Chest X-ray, PA view. Patient: 11 years old, sex M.
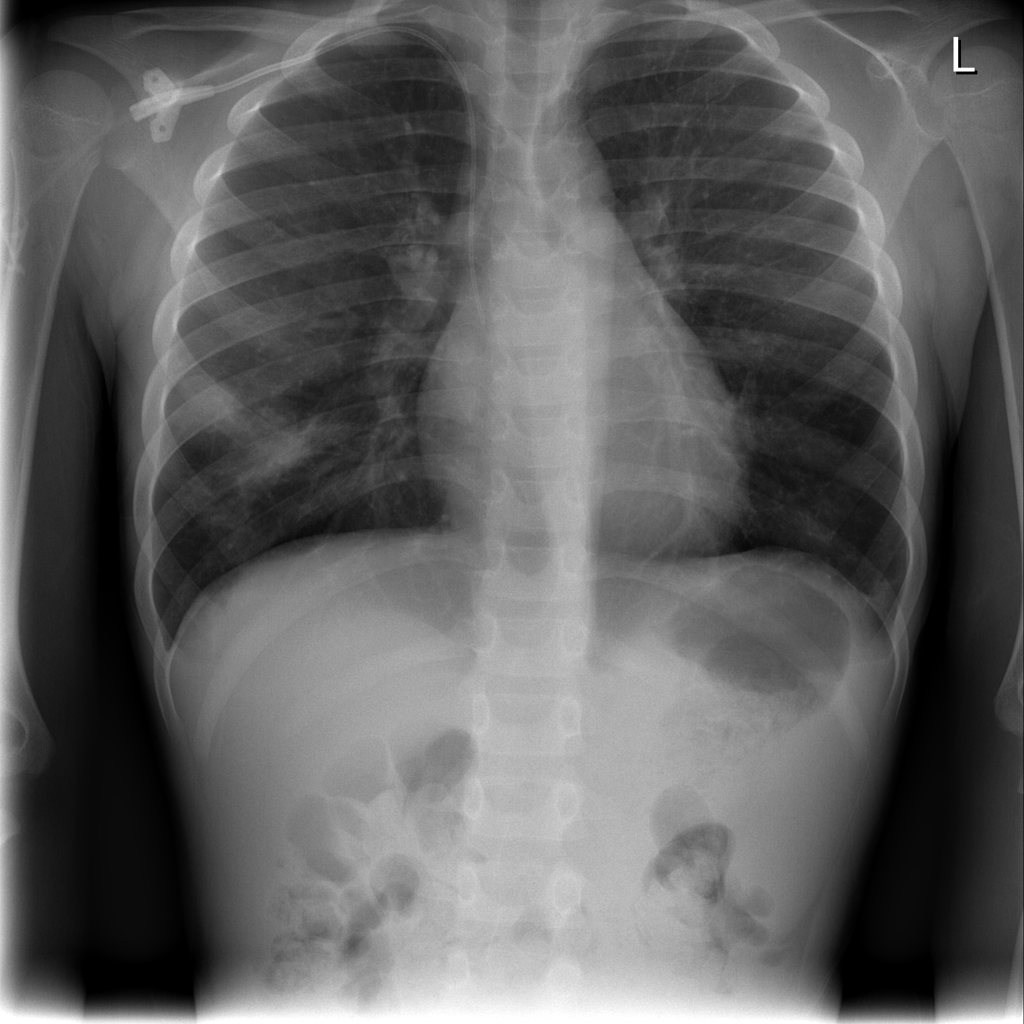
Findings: Nodule